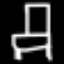
Label: chair